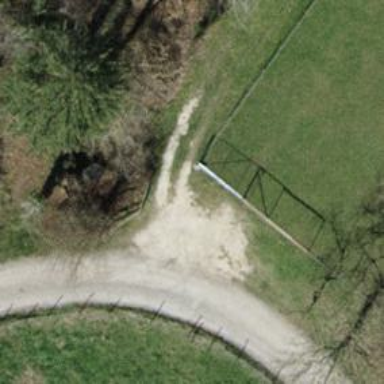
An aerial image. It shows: Track with pebblestone surface. The track type is grade2.